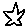
Label: star